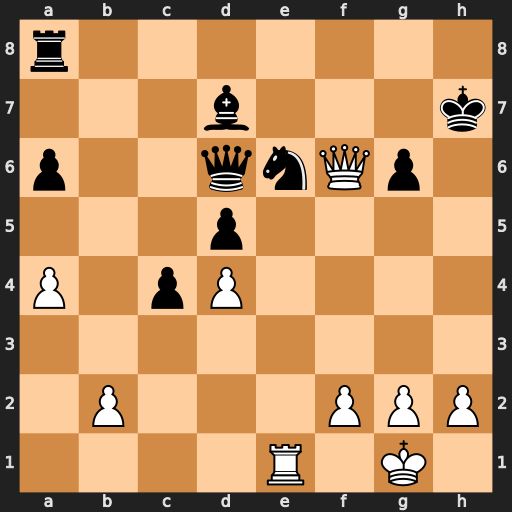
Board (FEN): r7/3b3k/p2qnQp1/3p4/P1pP4/8/1P3PPP/4R1K1
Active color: w
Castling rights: -
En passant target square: -
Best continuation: Re3 Qf8 Rh3+